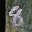
Label: 8